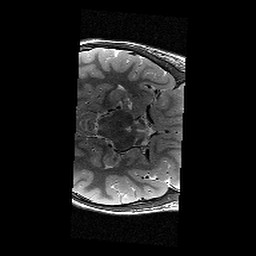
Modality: T2w
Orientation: axial
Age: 11
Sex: female
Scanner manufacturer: siemens
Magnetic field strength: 3 T
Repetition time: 9.23 s
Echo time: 0.067 s